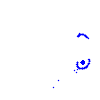
Particle: pion